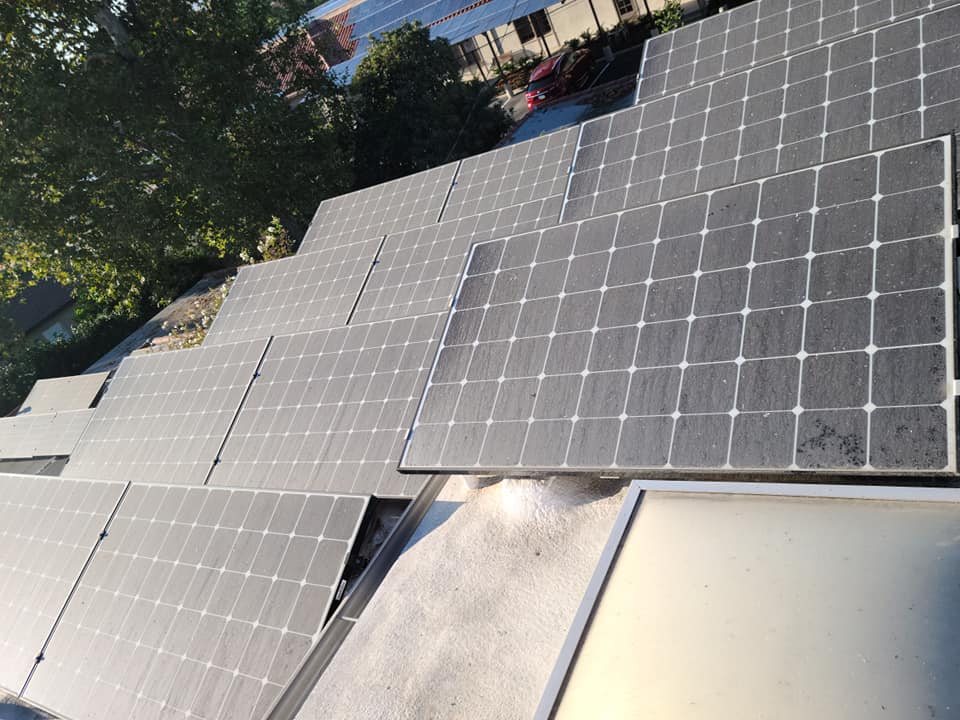
Label: Dusty